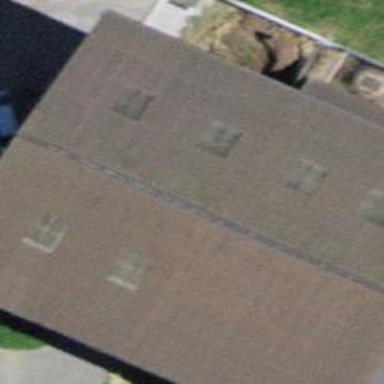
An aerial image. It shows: Barn.